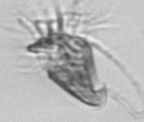
Label: Tontonia_appendiculariformis